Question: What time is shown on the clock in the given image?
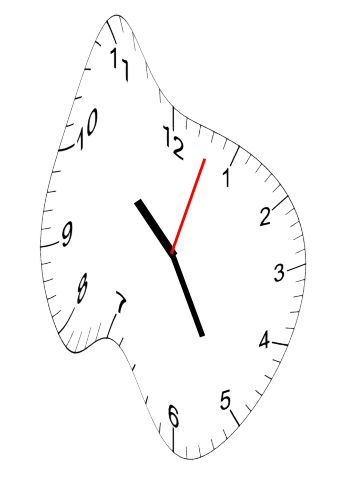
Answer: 10:25:03